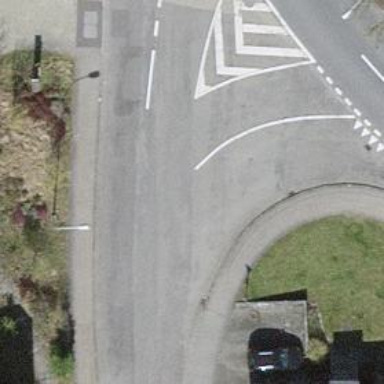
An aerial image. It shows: Unmarked crossing on the road.